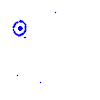
Particle: electron